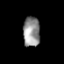
Tissue: prostate
Cell type: T cells
Senescence score: 0.711
Nuclear area (px): 496
Mean DAPI intensity: 145.625